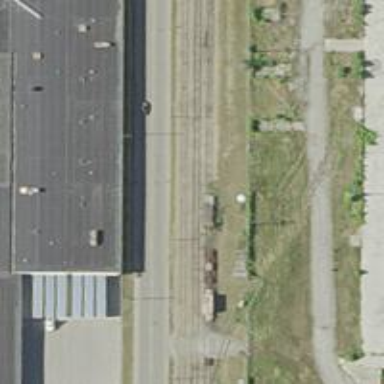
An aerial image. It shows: Preserved railway siding with rail tracks.